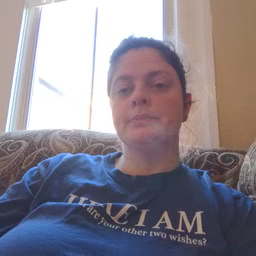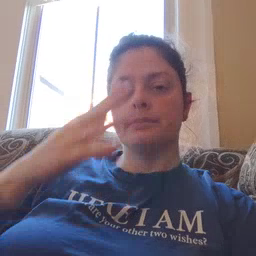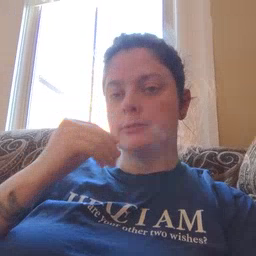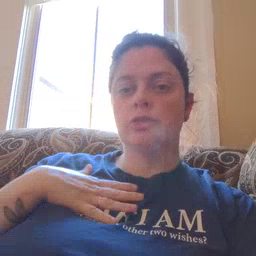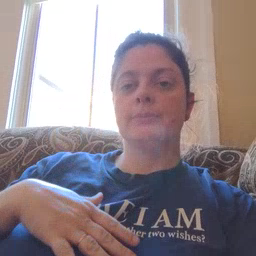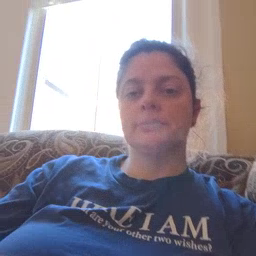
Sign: pajamas